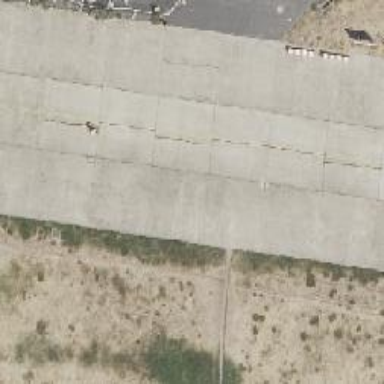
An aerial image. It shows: Footway made of concrete plates.